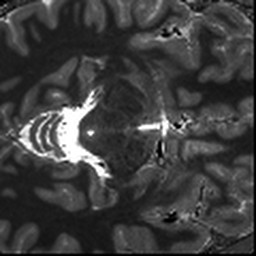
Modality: T1map
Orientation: axial
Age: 20
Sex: male